Question: I've got simple class
'''
import java.io.PrintStream;
/**
* Calculate roots of polynom ax^2 + bx + c = 0
* @author XXXX aka XXX
* @version 1.0 17.04.2013
*/
public class Lab1_1 {
/**
* quadratic coefficient
*/
private float a;
/**
* linear coefficient
*/
private float b;
/**
* free term
*/
private float c;
/**
*
* Constructor Lab1_1
*
* @param a {@link Lab1_1#a}
* @param b {@link Lab1_1#b}
* @param c {@link Lab1_1#c}
*/
public Lab1_1(float a, float b, float c) {
this.a = a;
this.b = b;
this.c = c;
}
/**
* Calculate roots of quadratic equation
*
* @return returns string representation of roots of the polynom
* @throws ArithmeticException in case of complex number result
*/
public String calculate() {
float discriminant = b * b - 4 * a * c;
if (discriminant > 0) {
double result1 = (-b + Math.sqrt(discriminant)) / (2 * a);
double result2 = (-b - Math.sqrt(discriminant)) / (2 * a);
return "x1 = " + result1 + ";" + "x2 = " + result2;
} else if (discriminant == 0) {
double result = -b / (2 * a);
return "x1 = " + result + ";" + "x2 = " + result;
} else throw new ArithmeticException("Discriminant is less than zero! The result is a complex number!");
}
public static void main(String[] args) {
try{
if (args.length < 3) {
new PrintStream(System.out, true, "UTF-8").println("Number of input arguments is less than 3");
return;
}
try{
new PrintStream(System.out, true, "UTF-8").
println(
new Lab1_1(Float.parseFloat(args[0]),Float.parseFloat(args[1]),Float.parseFloat(args[2])).
calculate());
}catch(ArithmeticException e) {
System.out.println(e.getMessage());
}
}
catch(Exception e) { e.printStackTrace(); }
}
}
'''
But when I generate documentation 'javadoc -d c:\mypath\home\html Lab1_1.java' in the file Lab1_1 html there is no variables fields.
What is wrong in my comments?
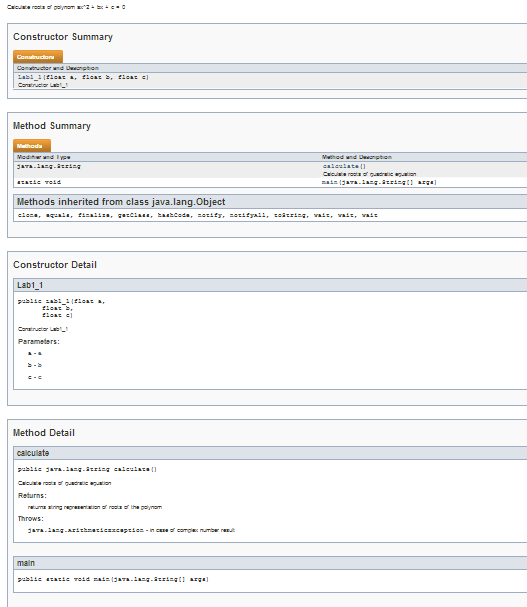
Answer: Javadoc will by default ignore private fields and methods. To make it generate documentation for those as well pass the '-private' argument on the command line. See also <URL>